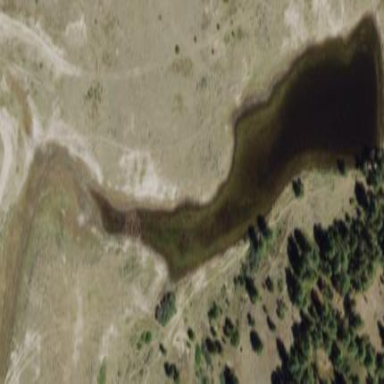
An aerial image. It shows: Reservoir.